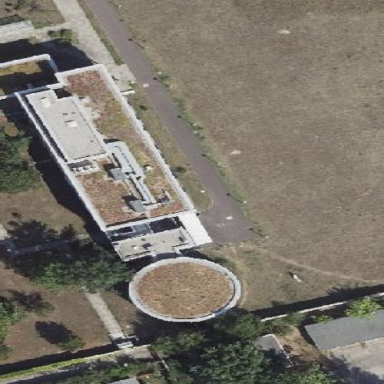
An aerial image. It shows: Commercial building with flat roof.